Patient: sex M, age 52
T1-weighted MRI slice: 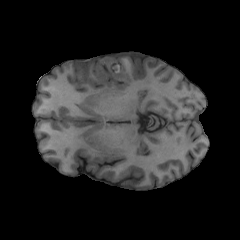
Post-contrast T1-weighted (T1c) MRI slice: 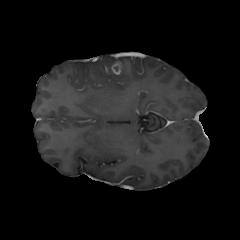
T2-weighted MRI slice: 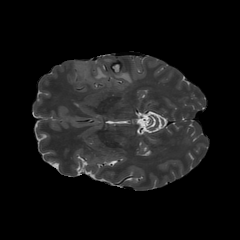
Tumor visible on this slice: yes
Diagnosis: Glioblastoma, IDH-wildtype
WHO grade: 4